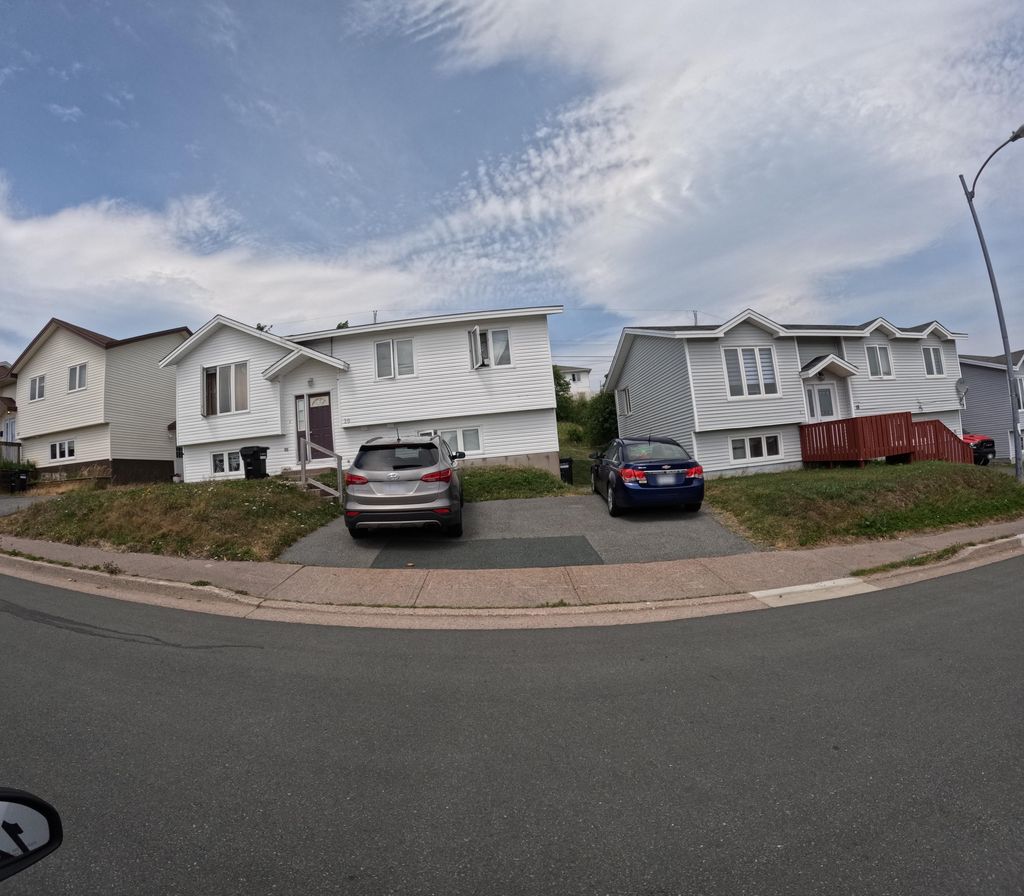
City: st_johns